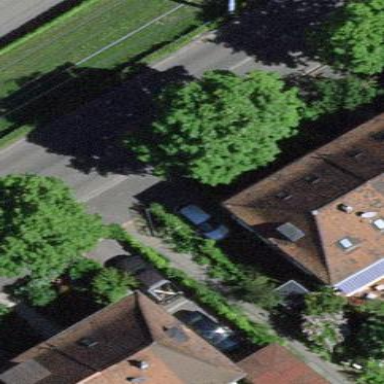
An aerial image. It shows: Terrace building.